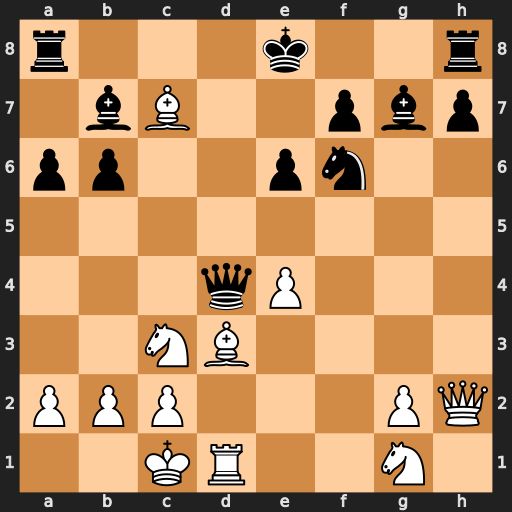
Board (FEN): r3k2r/1bB2pbp/pp2pn2/8/3qP3/2NB4/PPP3PQ/2KR2N1
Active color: w
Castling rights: kq
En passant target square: -
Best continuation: Bb5+ axb5 Rxd4